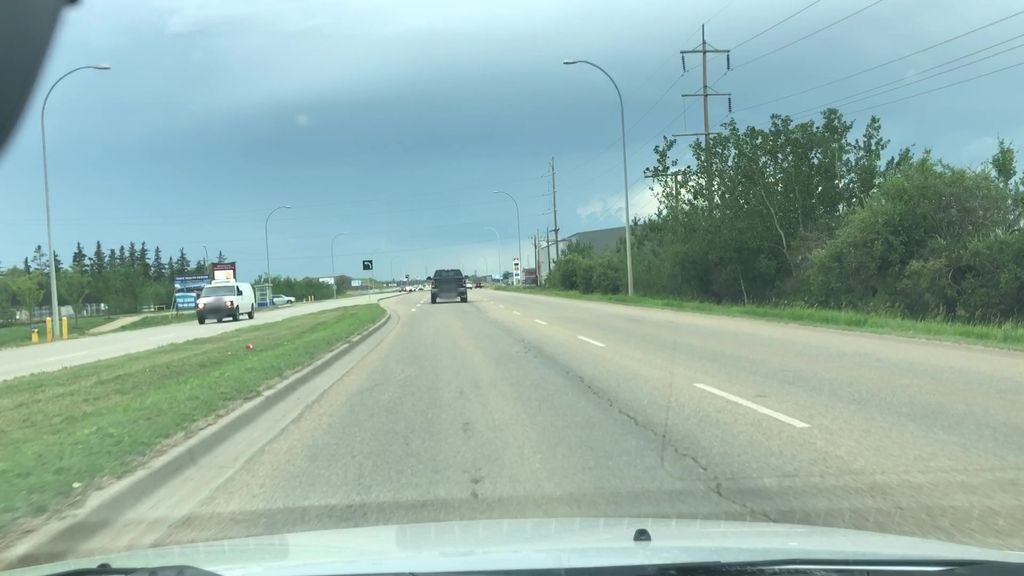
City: edmonton